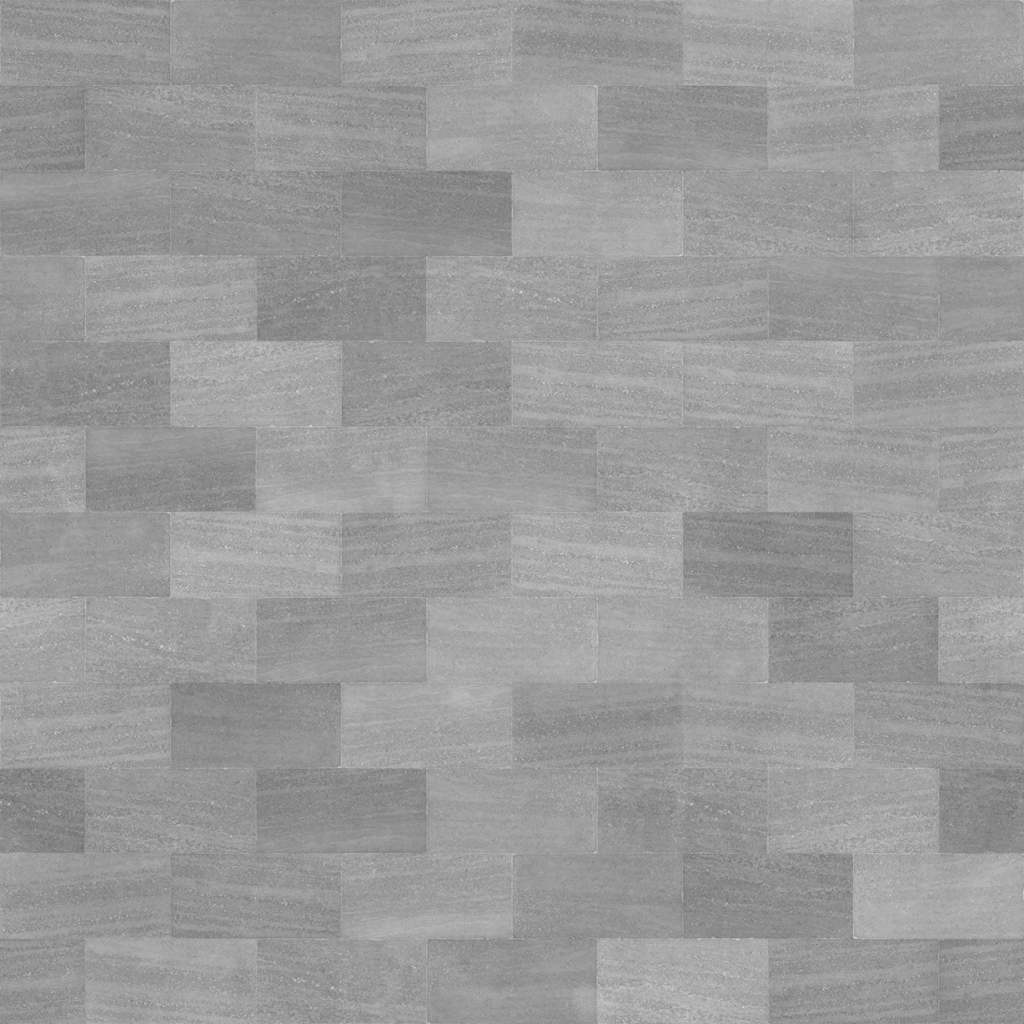
Texture map type: Roughness